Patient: sex M, age 61
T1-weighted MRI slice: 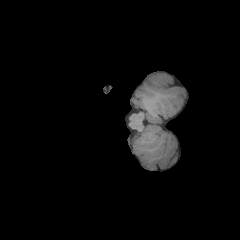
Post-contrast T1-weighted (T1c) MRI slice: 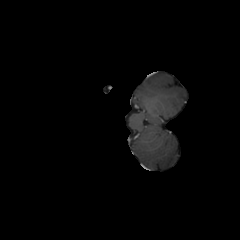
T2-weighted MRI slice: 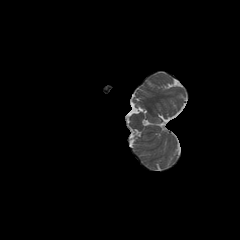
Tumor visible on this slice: no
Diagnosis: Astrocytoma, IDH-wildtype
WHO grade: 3